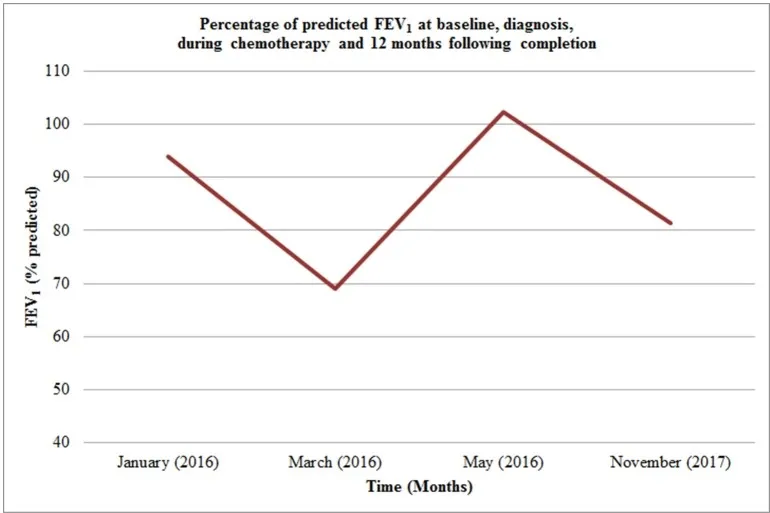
Percentage of predicted FEV1 at baseline, diagnosis, during chemotherapy and 12 months following completion.
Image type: chart (chart)